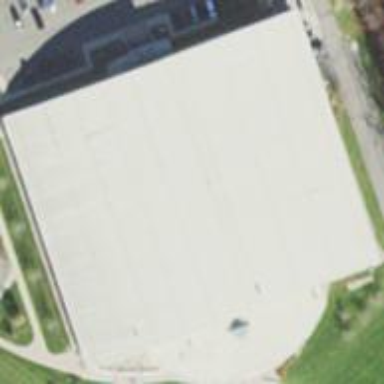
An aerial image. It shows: Building serving as sports center for ice hockey and tennis.